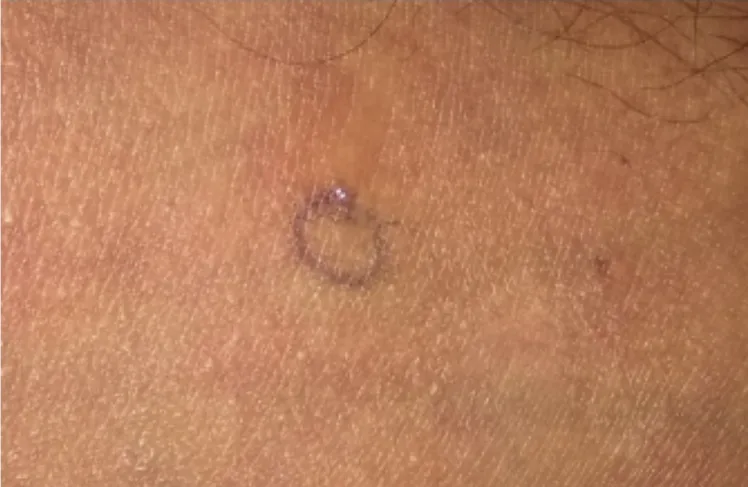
Allergic reaction as a result of type IV hypersensitivity to lidocaine.
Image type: medical_photograph (skin_photograph)